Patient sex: M
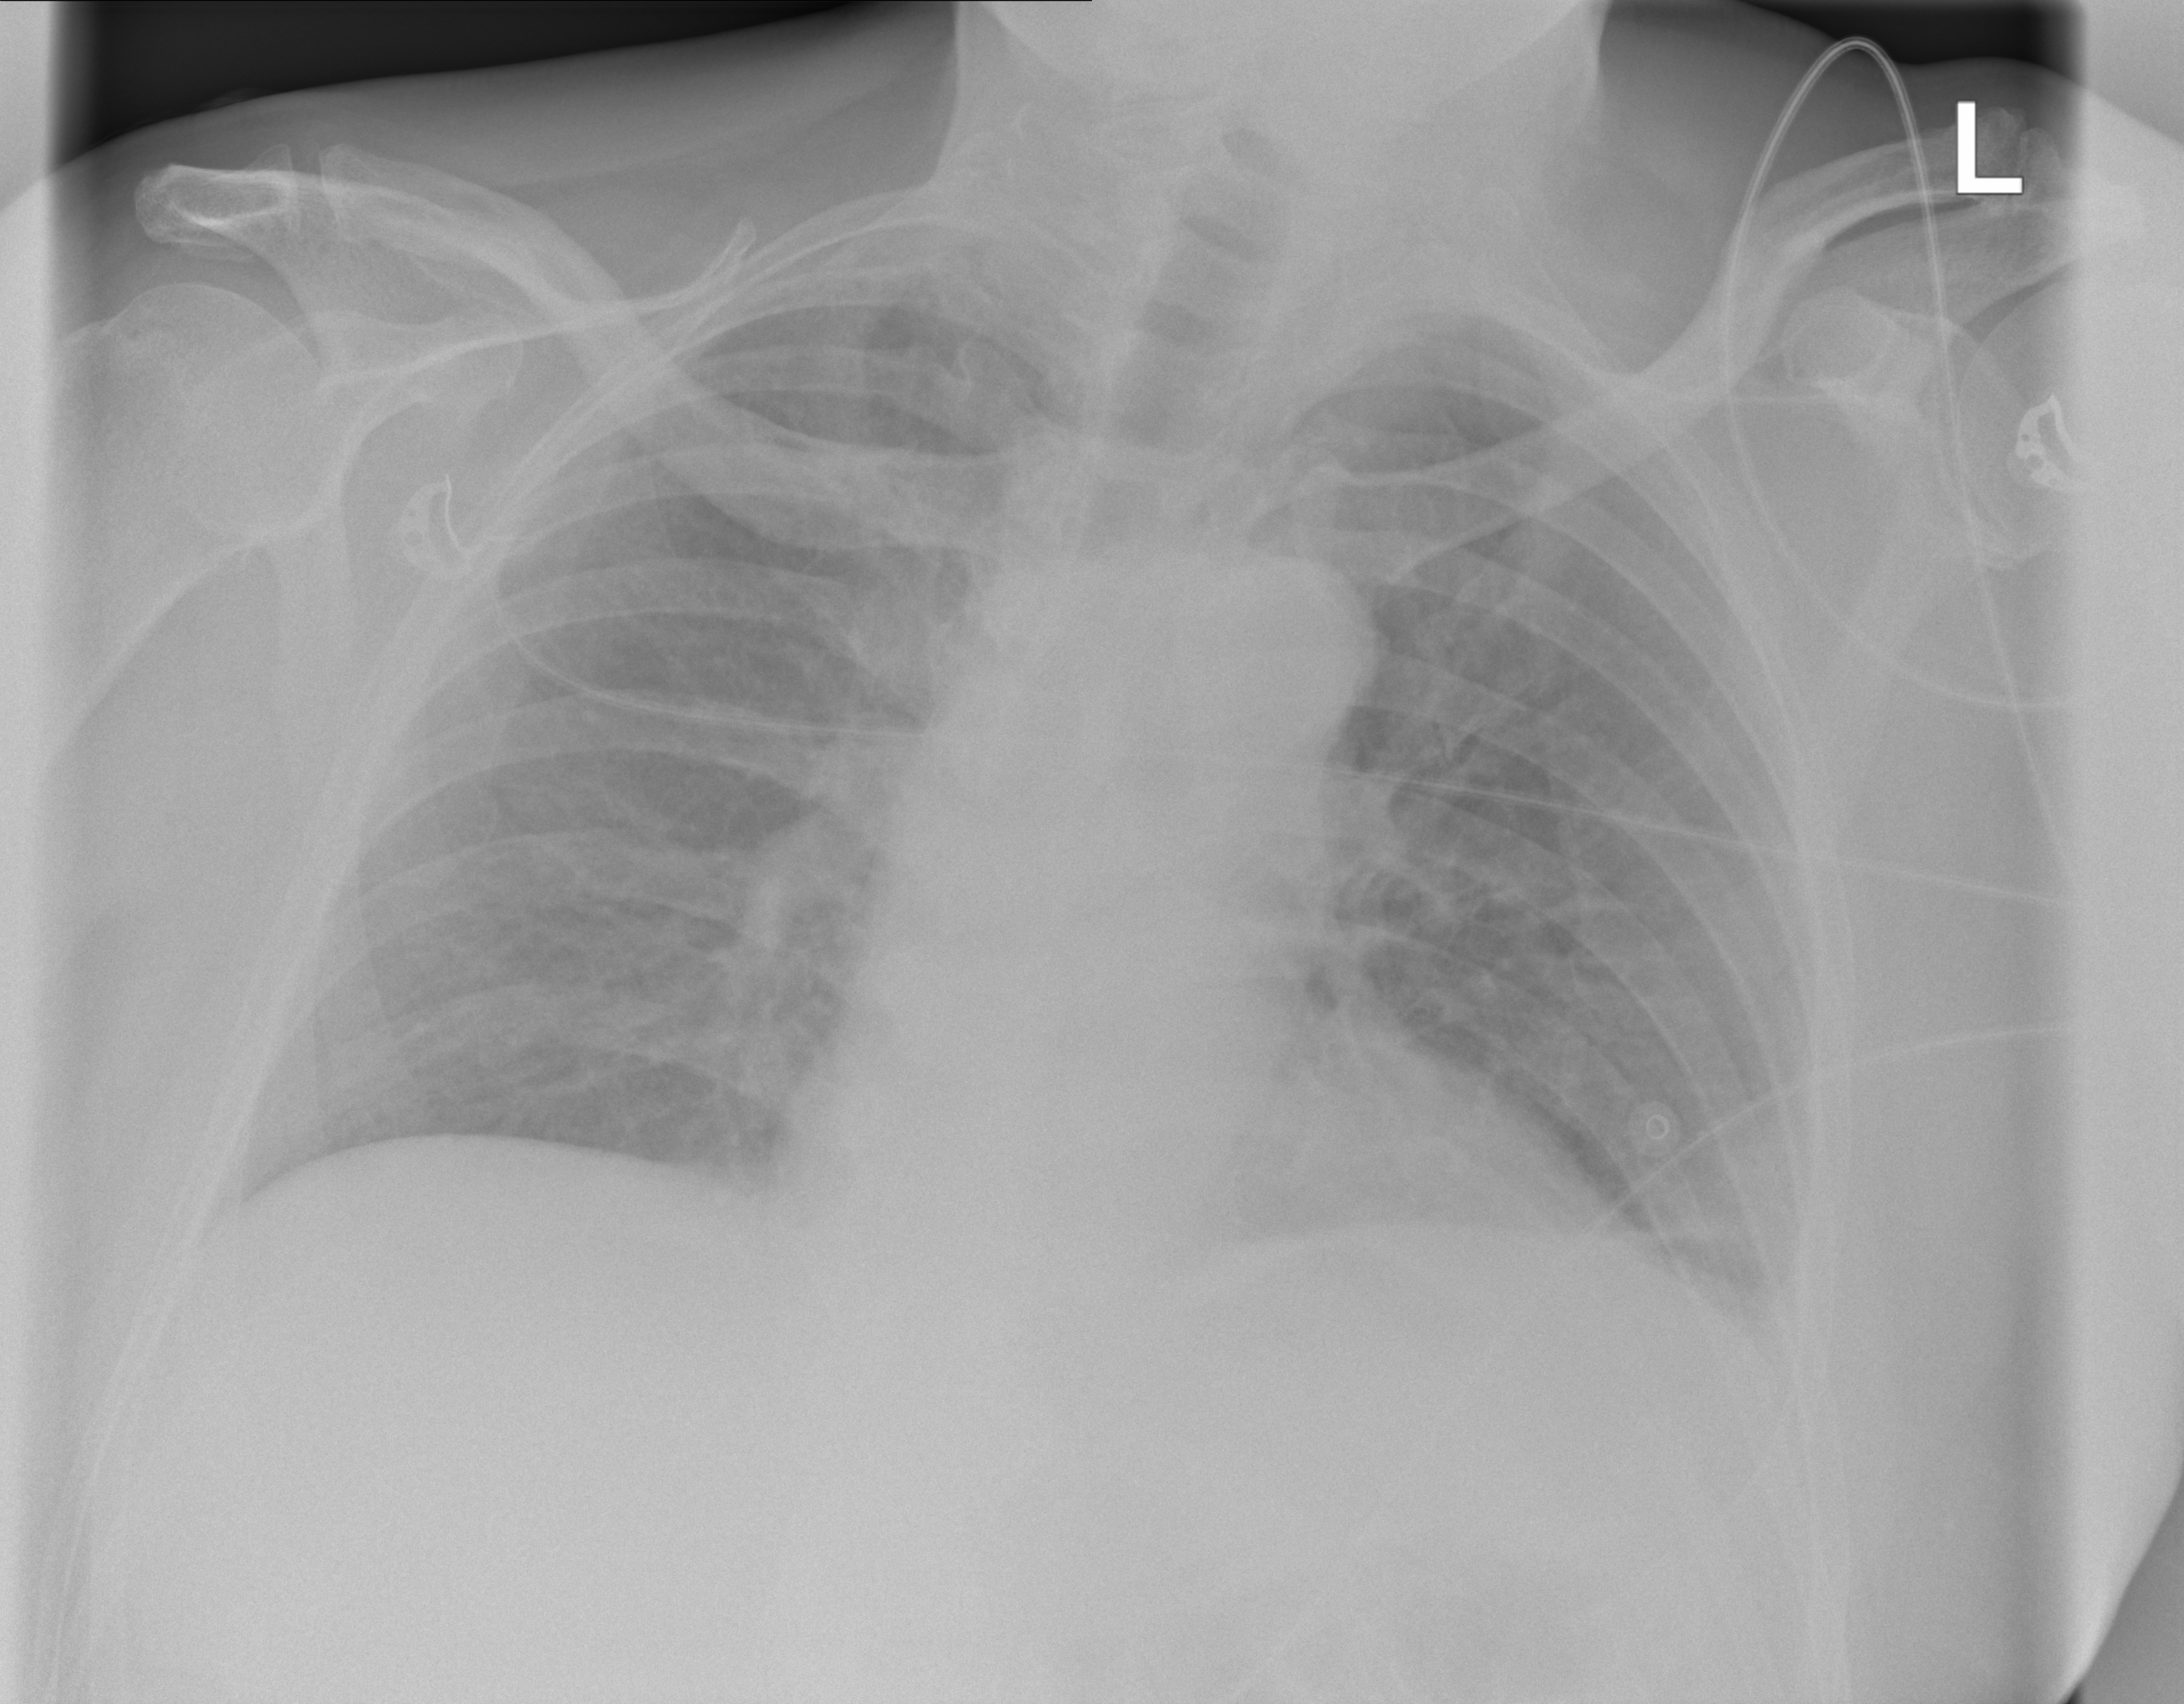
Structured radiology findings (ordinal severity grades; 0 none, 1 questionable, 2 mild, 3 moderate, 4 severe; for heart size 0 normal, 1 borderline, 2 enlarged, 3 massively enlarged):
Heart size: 0
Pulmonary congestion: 0
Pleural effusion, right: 0
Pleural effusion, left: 0
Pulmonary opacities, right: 0
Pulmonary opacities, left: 0
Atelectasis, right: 0
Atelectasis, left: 1